五年级 · 解析几何
如下图, 正方形 $\mathrm{ABCD}$ 的顶点 $\mathrm{A}$ 用数对表示为 $A(1,3)$, 顶点 $\mathrm{C}$ 用数对表示为 $(5,7)$, 那么正方形对角线交点 $\mathrm{O}$ 用数对表示是（）。

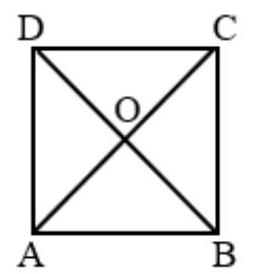
A. $(2,4)$
B. $(3,3)$
C. $(
答案: C